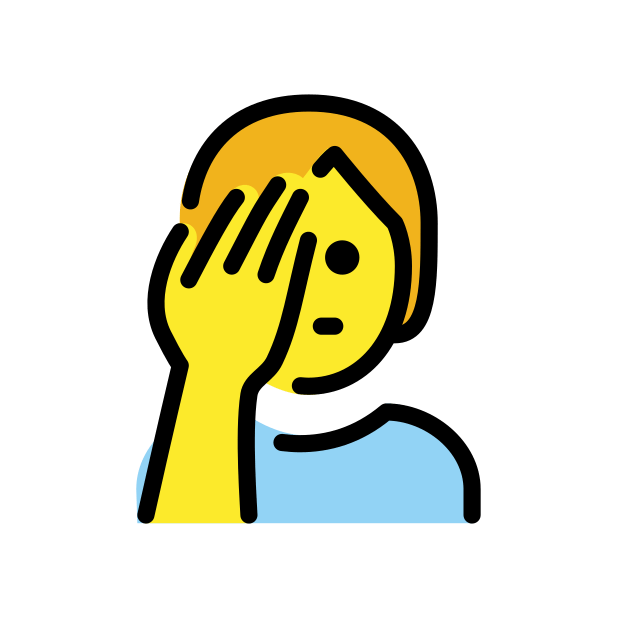
Emoji: 🤦
Name: face palm
Unicode: 0x1f926